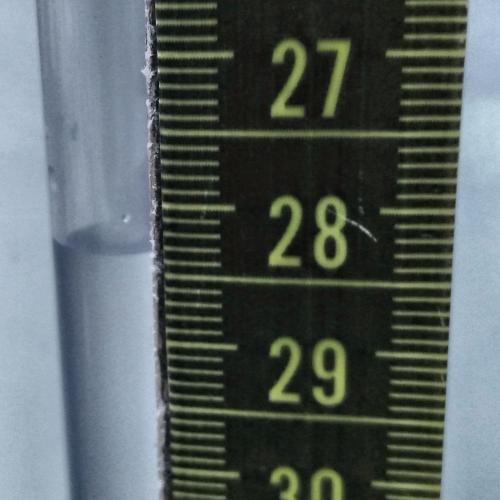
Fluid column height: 28.3 cm